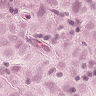
Metastatic tissue present: yes